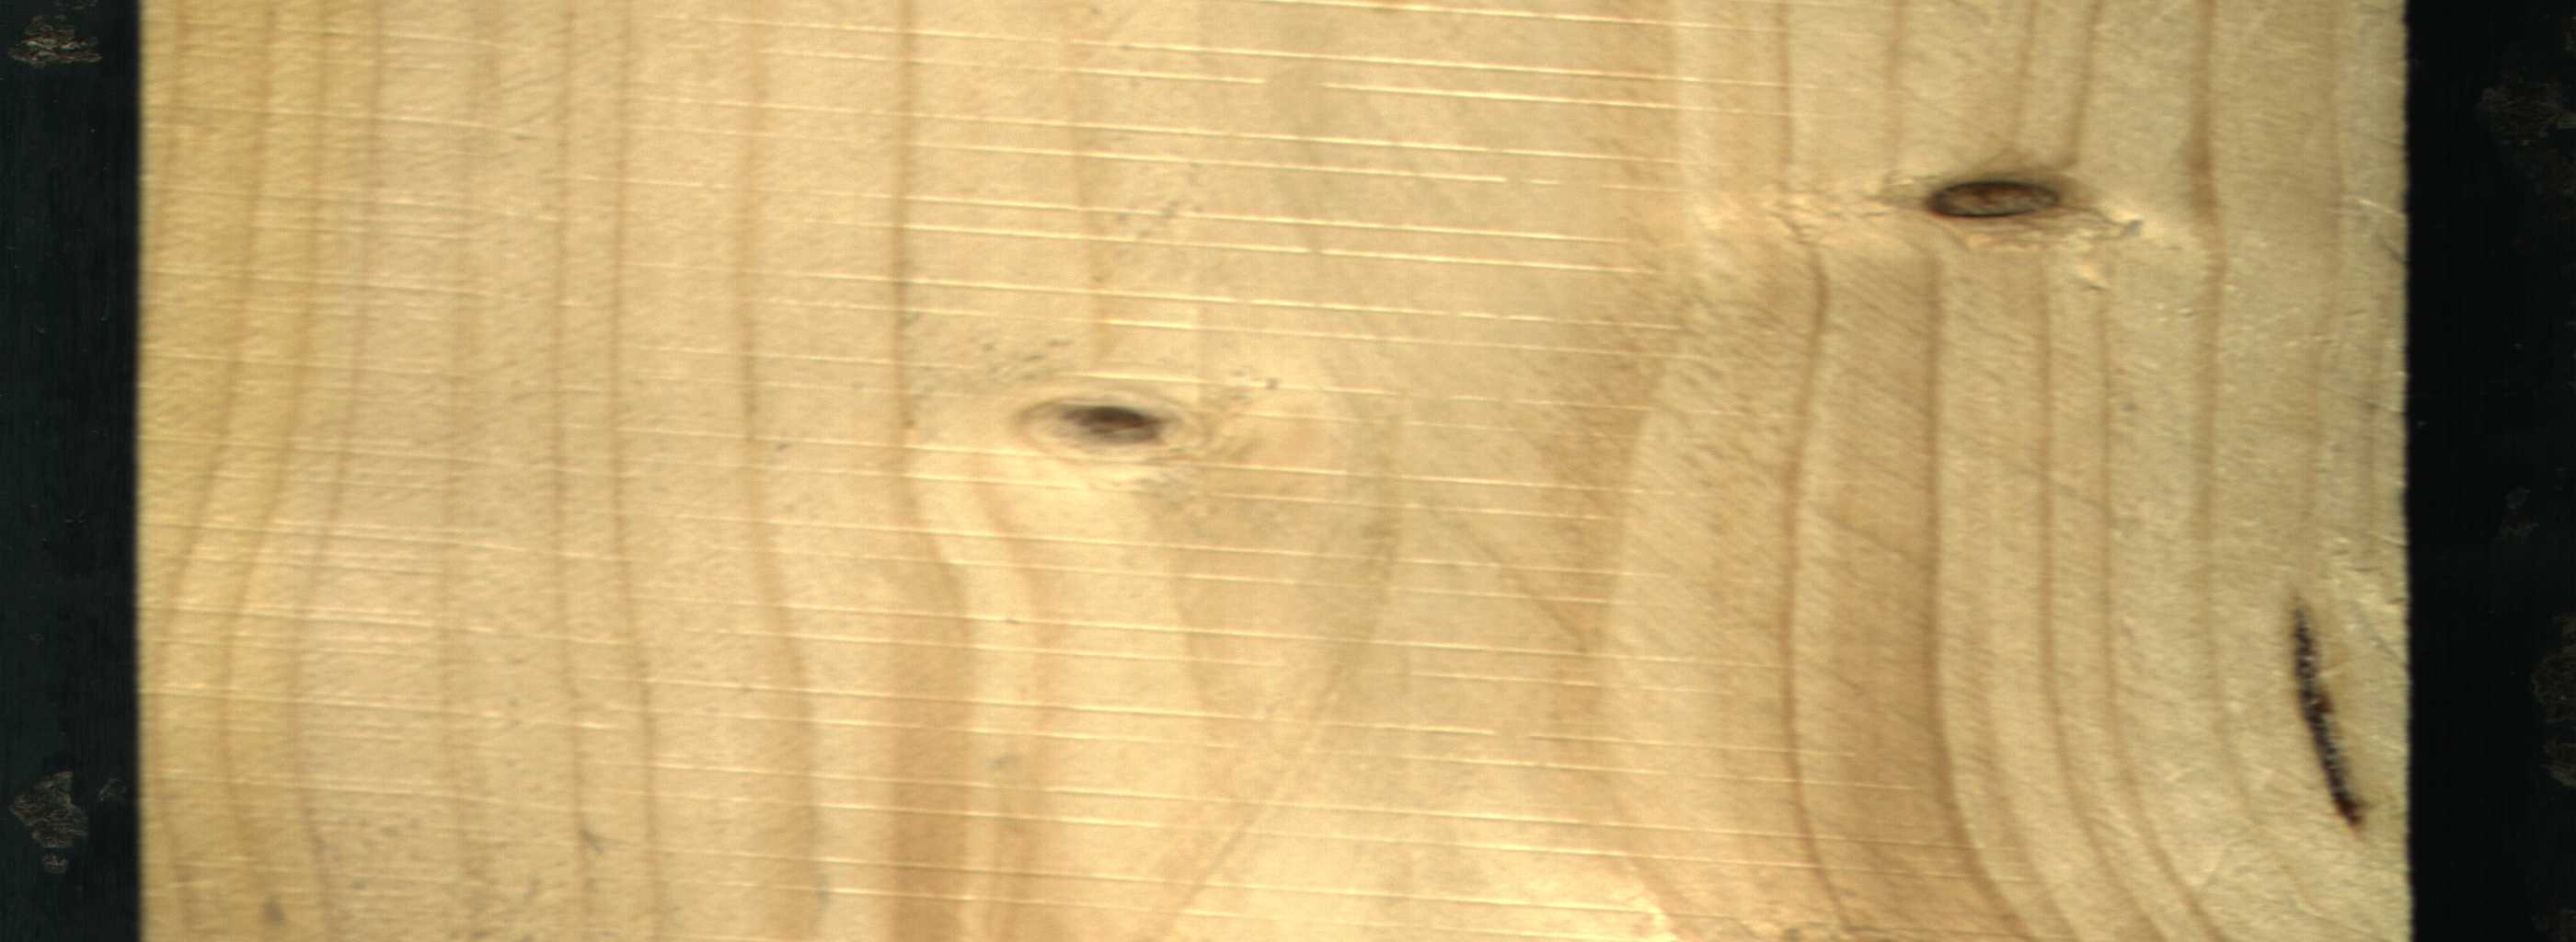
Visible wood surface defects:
resin
Dead_Knot
Live_Knot